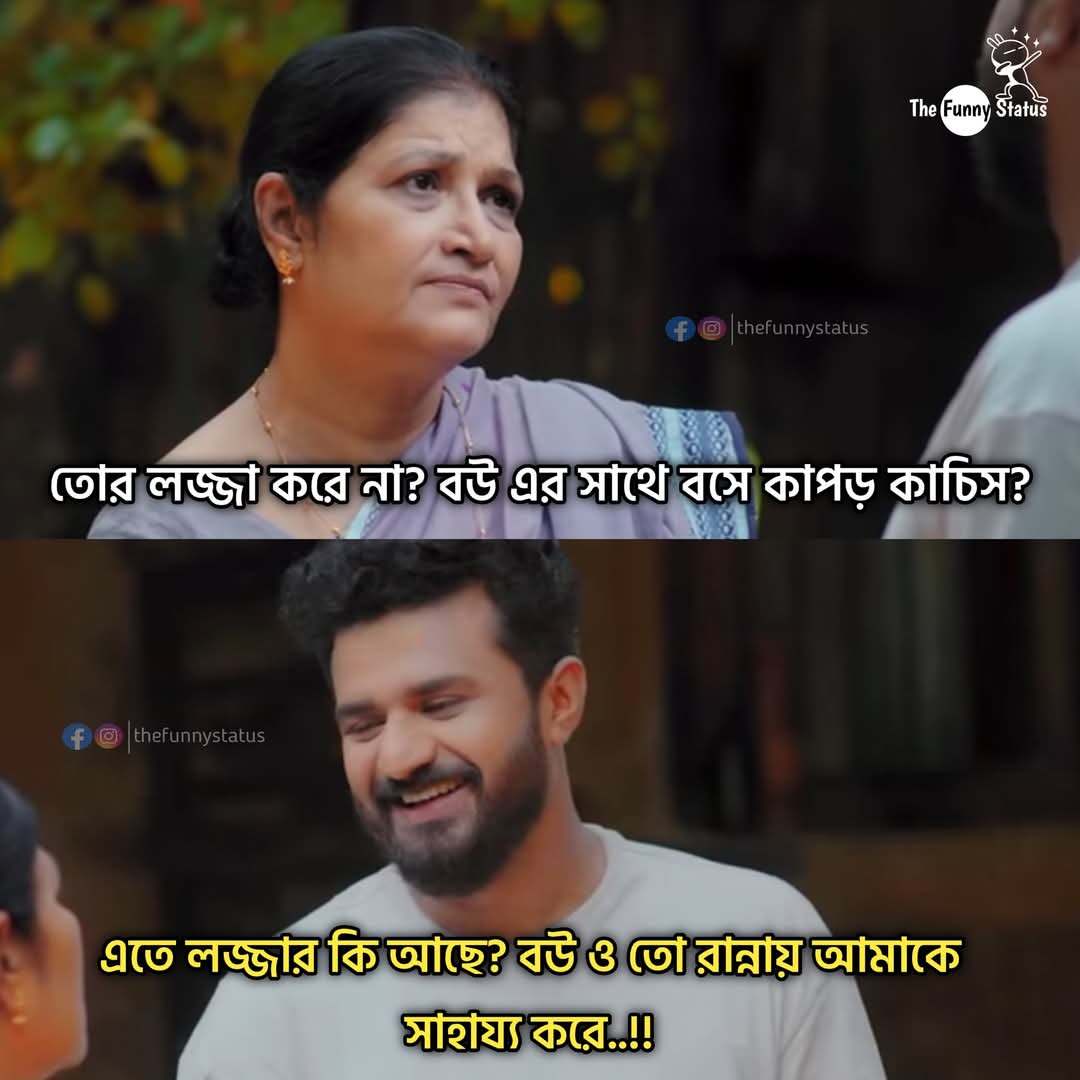
Text: তোর লজ্জা করে না? বউ এর সাথে বসে কাপড় কাচিস?
এতে লজ্জার কি আছে? বউ ও তো রান্নায় আমাকে সাহায্য করে..!!
Label: Non Hate